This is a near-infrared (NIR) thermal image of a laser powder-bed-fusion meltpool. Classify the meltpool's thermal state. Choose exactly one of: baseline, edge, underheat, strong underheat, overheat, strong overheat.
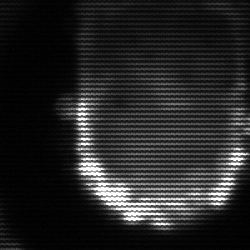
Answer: baseline